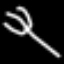
Label: fork